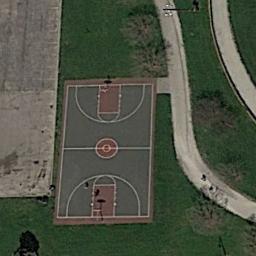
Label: basketball_court